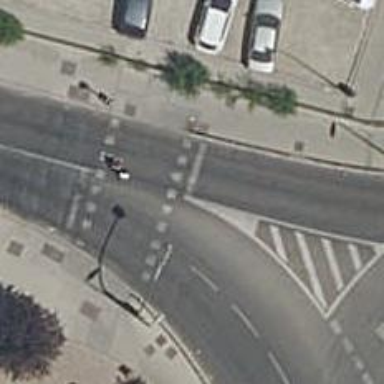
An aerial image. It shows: Traffic signals at road crossing.